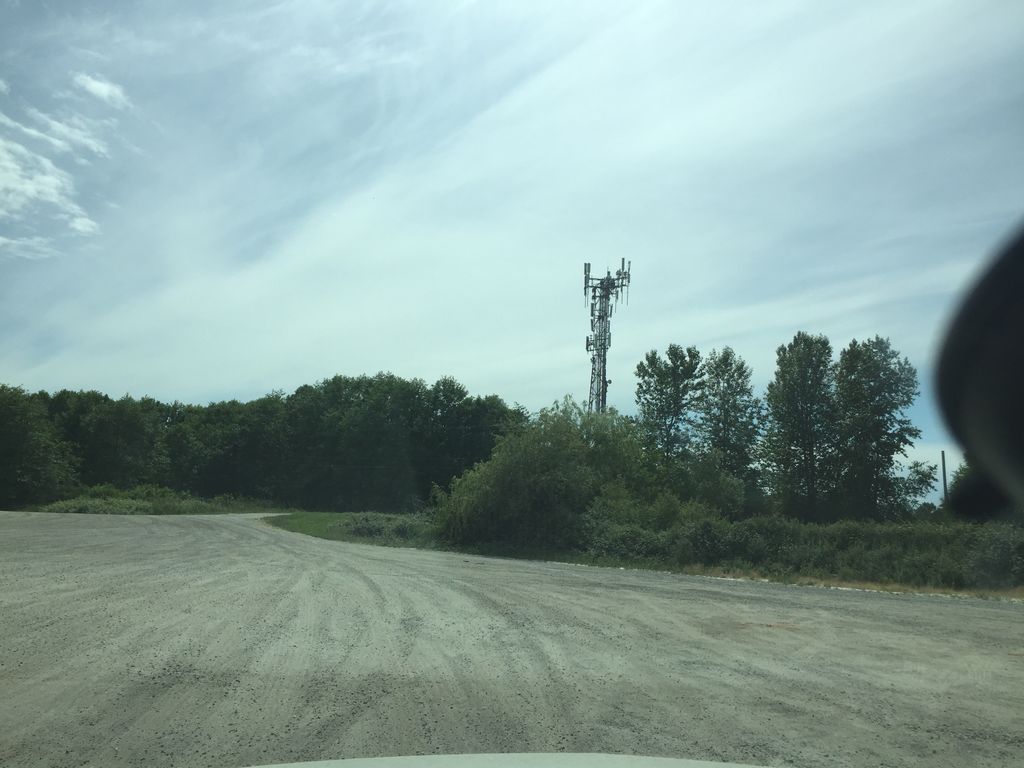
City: vancouver